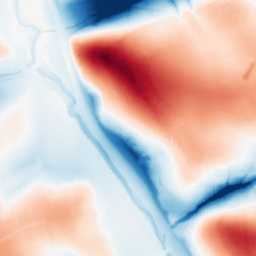
Category: classical
Decomposition family: gaussian_anisotropic
Decomposition parameters: sigma_x: 5
sigma_y: 50
Upsampling method: regularized
Upsampling parameters: scale: 2
lambda_reg: 0.01
Upsampling scale: 2